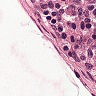
Metastatic tissue present: no